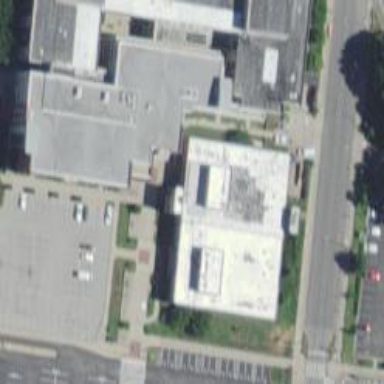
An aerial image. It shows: Building that serves as library.